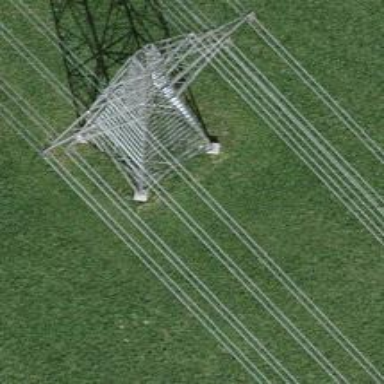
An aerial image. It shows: Lattice structure tower used for power distribution.